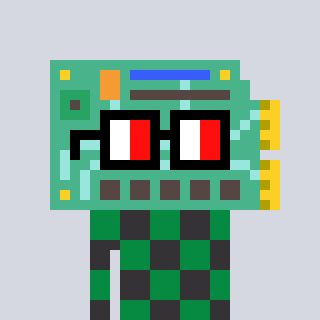
a pixel art character with square glasses with black frames and red eyes, a chipboard-shaped head and a grayscale-colored body on a cool background